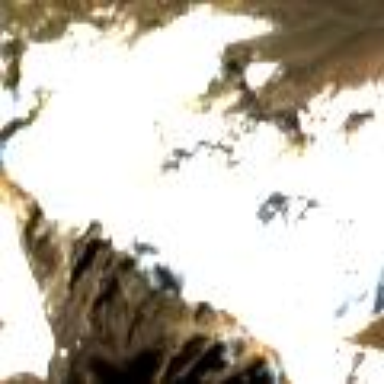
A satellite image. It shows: Stunning view of glacier.